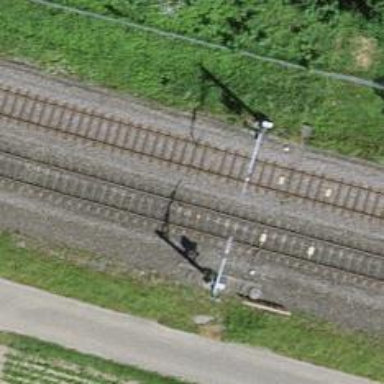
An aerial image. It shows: Railway signal.